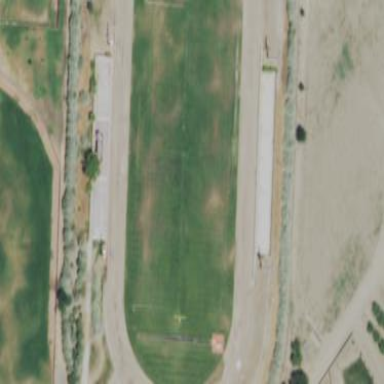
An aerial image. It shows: Pitch for American football.